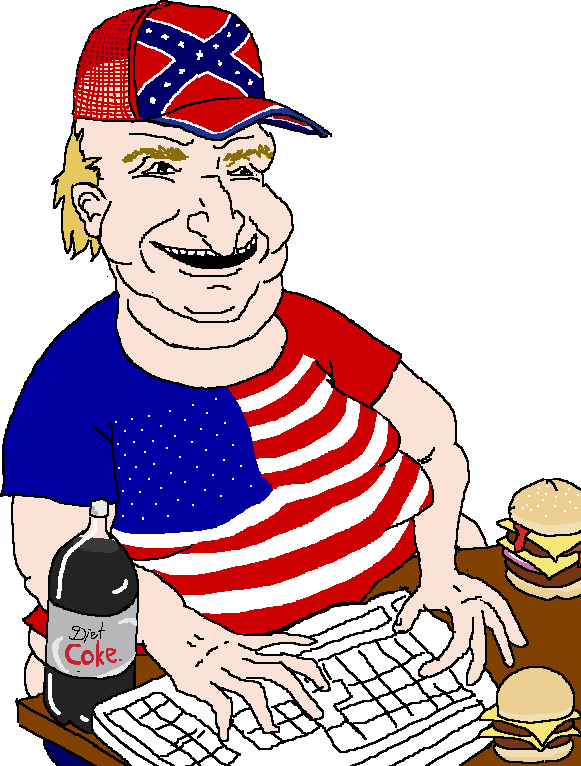
Label: 5_Bruce